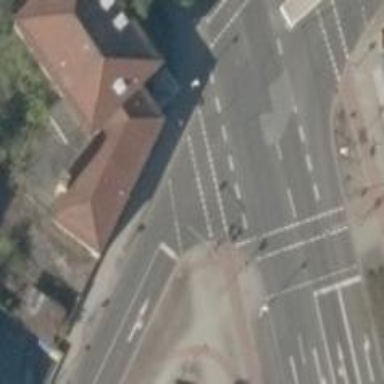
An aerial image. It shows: Road with traffic signals.